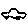
Label: car